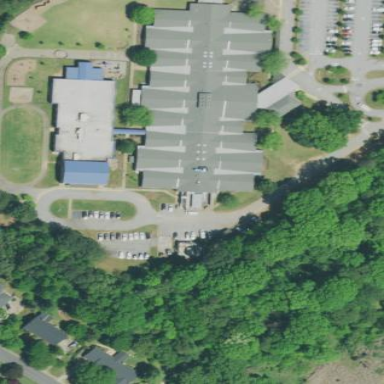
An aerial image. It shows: School building.